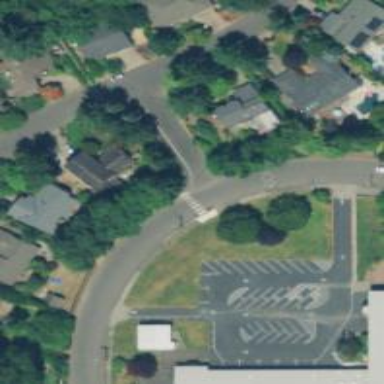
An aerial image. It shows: Residential road with sidewalk on the left side.